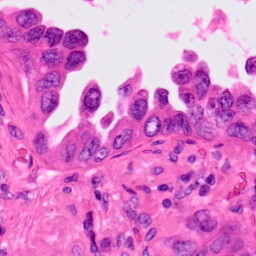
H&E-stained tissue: Lung